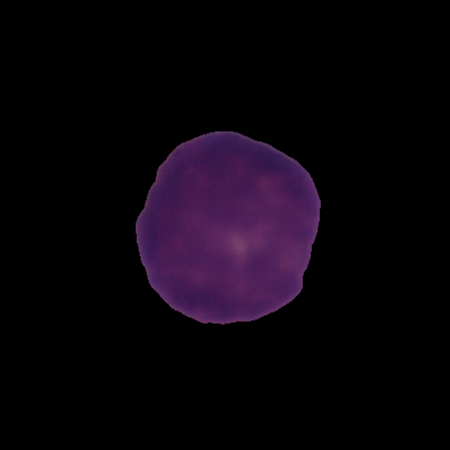
Label: healthy